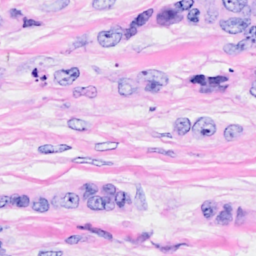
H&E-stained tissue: Breast